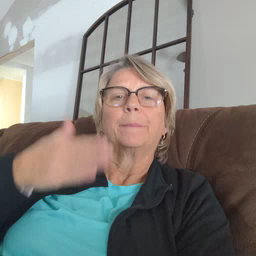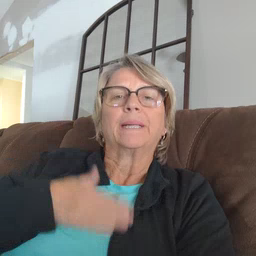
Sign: happy